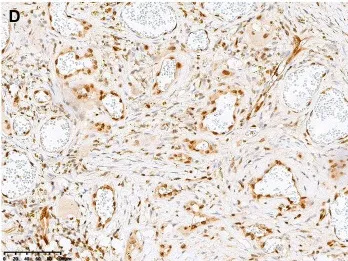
Histopathological and immunohistochemical images. FLI-1. Of the tumor cells (magnification x 200).
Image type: pathology (immunostaining)